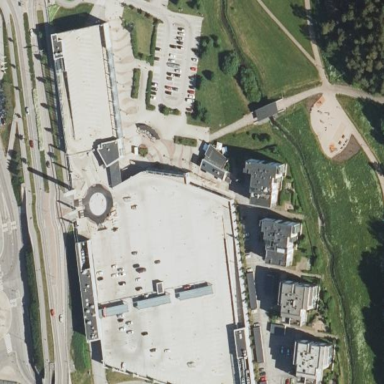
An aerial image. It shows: Mall building.